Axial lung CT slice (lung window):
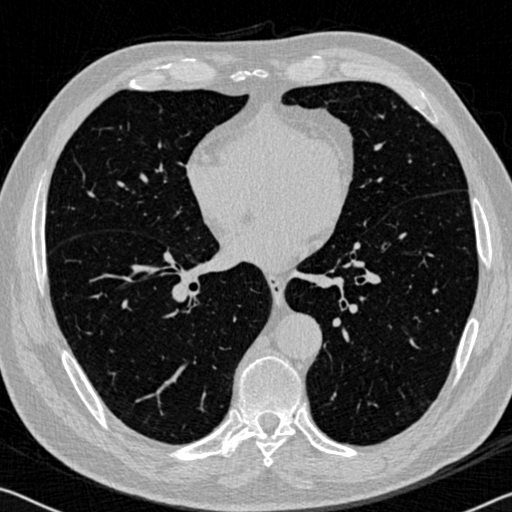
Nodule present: no